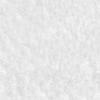
Label: no_change